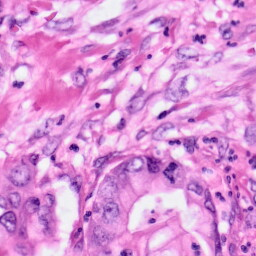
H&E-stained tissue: Pancreatic